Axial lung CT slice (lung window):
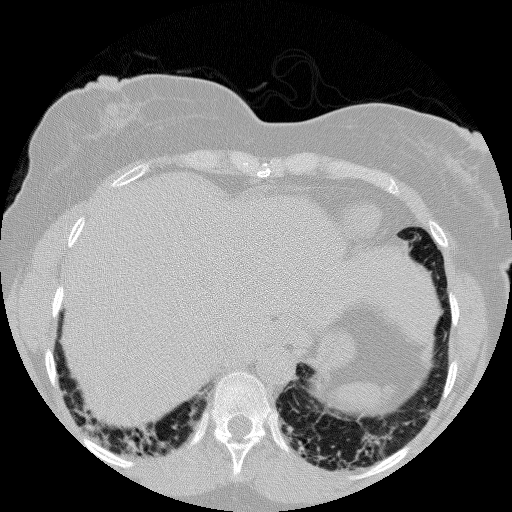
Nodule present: no